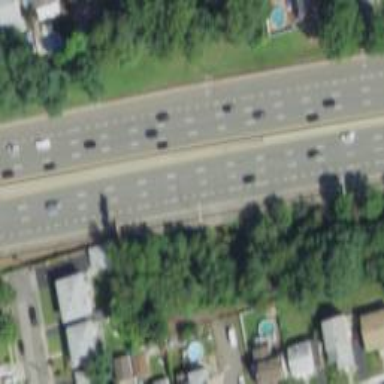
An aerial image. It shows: Urban freeway or expressway.